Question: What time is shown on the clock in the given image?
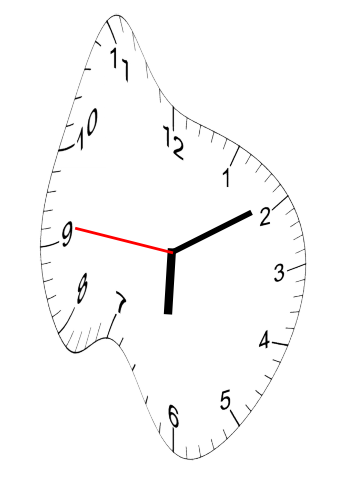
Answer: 06:09:46